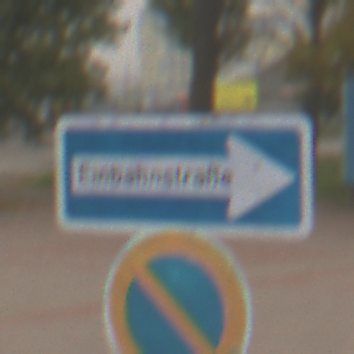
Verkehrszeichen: EinbahnstrasseRechtsweisend
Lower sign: EingeschraenktesHalteverbot
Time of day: MorningAfternoon
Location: Outdoor (Suburban)
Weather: Overcast
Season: NotSpecified
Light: Natural